已知双曲线 $T: \frac{x^2}{a^2} - \frac{y^2}{b^2} = 1(a>0, b>0)$ 离心率为 $e$，圆 $O: x^2 + y^2 = R^2(R>0)$.

(1)若 $e=2$，双曲线 $T$ 的右焦点为 $F(2,0)$，求双曲线方程；

(2)若圆 $O$ 过双曲线 $T$ 的右焦点 $F$，圆 $O$ 与双曲线 $T$ 的四个交点恰好四等分圆周，求 $\frac{b^2}{a^2}$ 的值；

(3)若 $R=1$，不垂直于 $x$ 轴的直线 $l: y=kx+m$ 与圆 $O$ 相切，且 $l$ 与双曲线 $T$ 交于点 $A, B$ 时总有 $\angle AOB = \frac{\pi}{2}$，求离心率 $e$ 的取值范围．
【解答】
【答案】(1) $x^2-\frac{y^2}{3}=1$

(2) $\sqrt{2}+1$

(3) $(\sqrt{2},+\infty)$

【分析】(1) 根据离心率和右焦点即可求出答案．

(2) 根据对称性分析，$\angle AOF=45^{\circ}$，则 $A\left(\frac{\sqrt{2}}{2}c, \frac{\sqrt{2}}{2}c\right)$，代入曲线方程即可求得结果．

(3) 根据已知，利用圆心到直线 $l$ 距离为 $\frac{|m|}{\sqrt{k^2+1}}=1$，得出 $m^2=k^2+1$，再由 $\angle AOB=\frac{\pi}{2}$，可得 $\frac{k^2x_1x_2+km(x_1+x_2)+m^2}{x_1x_2}=-1$，然后联立 $\begin{cases} y=kx+m \\ \frac{x^2}{a^2}-\frac{y^2}{b^2}=1 \end{cases}$，得出 $x_1+x_2=\frac{2a^2km}{b^2-a^2k^2}, x_1x_2=\frac{-a^2(m^2+b^2)}{b^2-a^2k^2}$，上式联立化简可得 $(k^2+1)(a^2+a^2b^2-b^2)=0$，进而利用 $a,b,c$ 关系，得出 $\frac{c}{a}$ 的范围．

【详解】(1) 因 $e=2$，双曲线 $T$ 的右焦点为 $F(2,0)$，

则 $c=2$，$\frac{c}{a}=2$，$a=1$，$b^2=c^2-a^2=3$，

则双曲线方程为 $x^2-\frac{y^2}{3}=1$．

(2) 如图所示，

因为圆 $O$ 与双曲线 $T$ 的四个交点恰好四等分圆周，

则 $OA=c$，$\angle AOF=45^{\circ}$，

则 $A\left(\frac{\sqrt{2}}{2}c, \frac{\sqrt{2}}{2}c\right)$，

代入双曲线方程 $\frac{x^2}{a^2}-\frac{y^2}{b^2}=1$，

可得 $\frac{b^2}{a^2}-\frac{a^2}{b^2}=2$，

令 $x=\frac{b^2}{a^2}(x>0)$，则 $x-\frac{1}{x}=2$，解得 $x=1+\sqrt{2}$，

即 $\frac{b^2}{a^2}=\sqrt{2}+1$．

(3) 由题知，作图如下，

因为直线 $l: y=kx+m$ 与圆 $O$ 相切，且 $R=1$，

则圆心到直线 $l$ 距离为 $\frac{|m|}{\sqrt{k^2+1}}=1$，

化简得 $m^2=k^2+1$，①

又 $\angle AOB=\frac{\pi}{2}$，设 $A(x_1,y_1), B(x_2,y_2)$，

则 $k_{OA} \cdot k_{OB}=-1$，即 $\frac{y_1 \cdot y_2}{x_1 \cdot x_2}=-1$，

则 $\frac{k^2x_1x_2+km(x_1+x_2)+m^2}{x_1x_2}=-1$，②

联立 $\begin{cases} y=kx+m \\ \frac{x^2}{a^2}-\frac{y^2}{b^2}=1 \end{cases}$ 得 $(b^2-a^2k^2)x^2-2a^2kmx-a^2m^2-a^2b^2=0$，

则 $x_1+x_2=\frac{2a^2km}{b^2-a^2k^2}, x_1x_2=\frac{-a^2(m^2+b^2)}{b^2-a^2k^2}$，③

联立①②③，得 $(k^2+1)(a^2+a^2b^2-b^2)=0$，

则 $a^2+a^2b^2-b^2=0$，

又 $c^2=a^2+b^2$，

则 $\frac{c^2}{a^2}=c^2-a^2+2=b^2+2>2$，

则 $e=\frac{c}{a}>\sqrt{2}$，

即离心率 $e$ 的取值范围为 $(\sqrt{2},+\infty)$．

【点睛】关键点睛：本题考查双曲线的性质，直线与双曲线和圆的位置关系，训练“点差法”的应用，计算量较大，属于中档题．
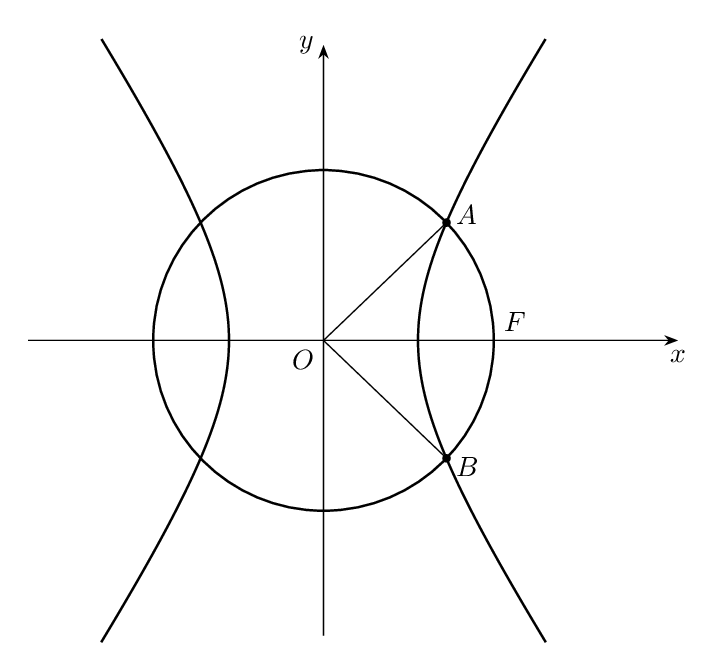
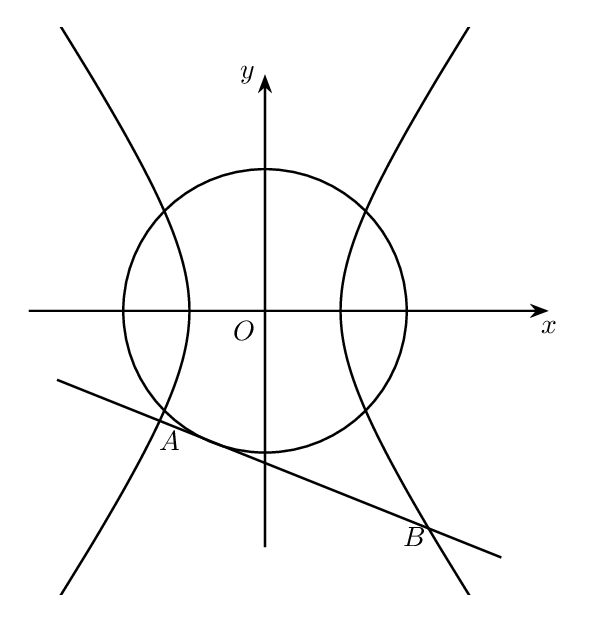